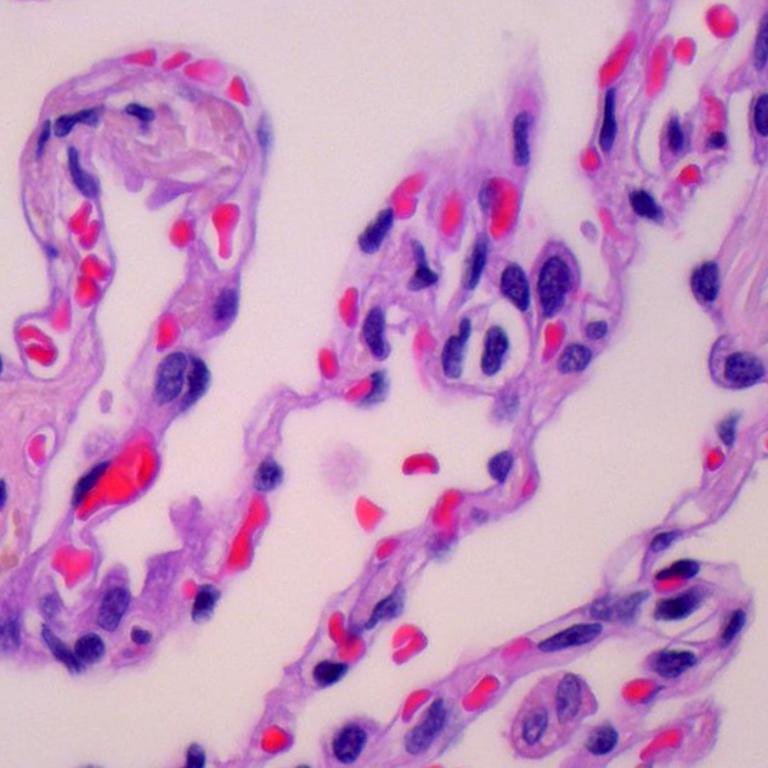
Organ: lung
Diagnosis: benign